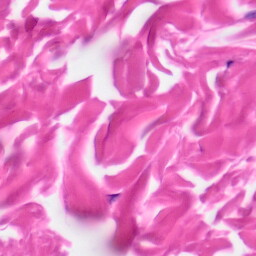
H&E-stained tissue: Skin